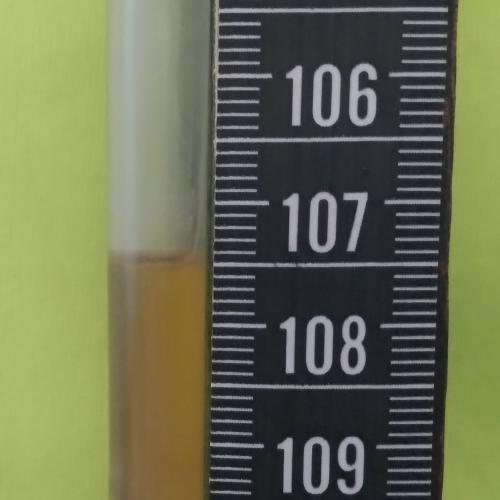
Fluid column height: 107.5 cm